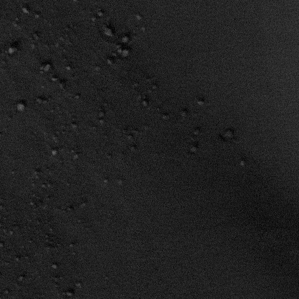
Label: frost